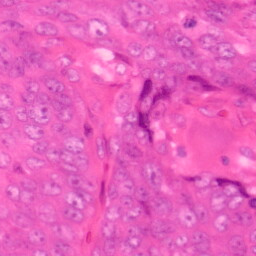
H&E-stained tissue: Colon